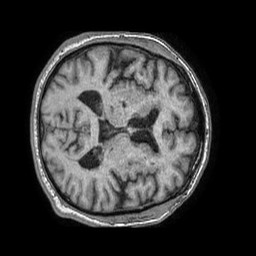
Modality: T1w
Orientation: axial
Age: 54
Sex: male
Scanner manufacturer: philips
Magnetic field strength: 1.5 T
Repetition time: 0.007627 s
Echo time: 0.003468 s